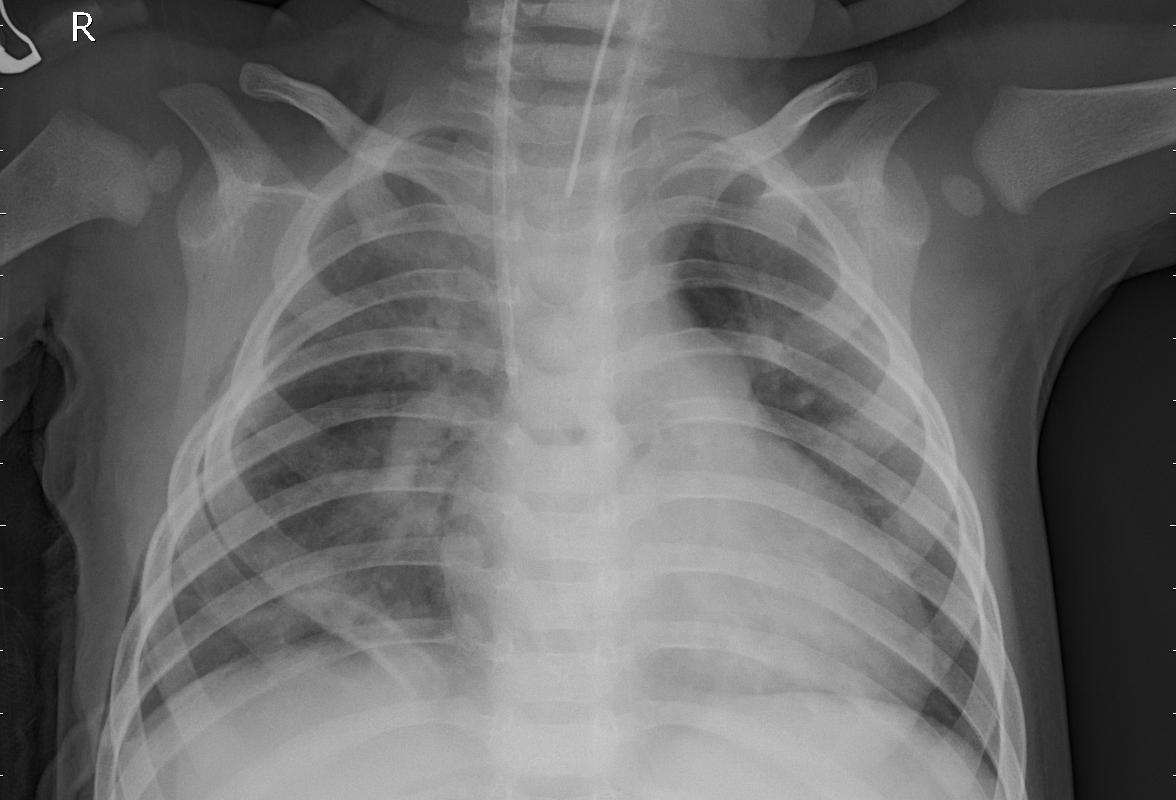
Diagnosis: PNEUMONIA